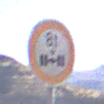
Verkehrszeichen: TatsaechlicheAchslast
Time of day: MorningAfternoon
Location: Outdoor (Nature)
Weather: Clear
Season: NotSpecified
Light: Natural